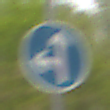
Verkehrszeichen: VorgeschriebeneFahrtrichtungGeradeausOderLinks
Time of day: MorningAfternoon
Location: Outdoor (Nature)
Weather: Overcast
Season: NotSpecified
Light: Natural